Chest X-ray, AP view. Patient: 47 years old, sex M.
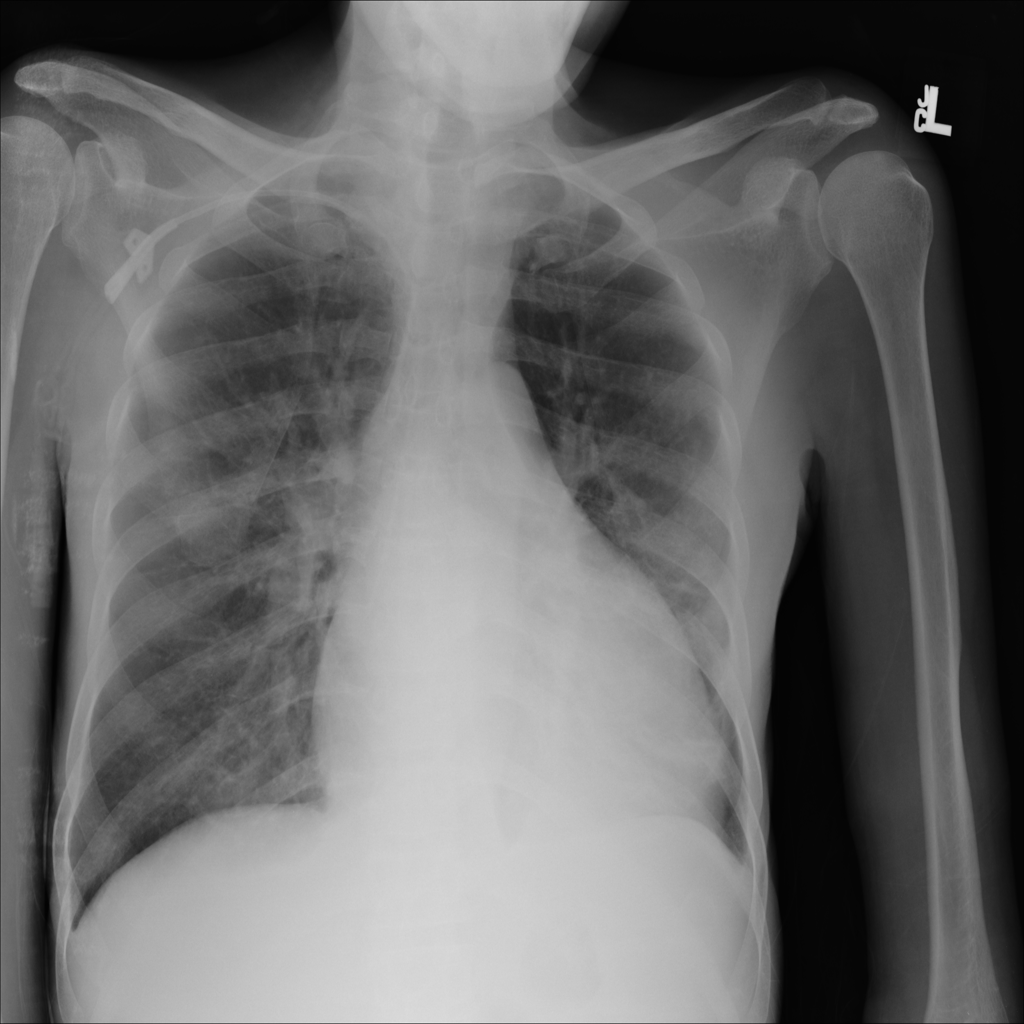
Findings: Atelectasis, Cardiomegaly, Infiltration